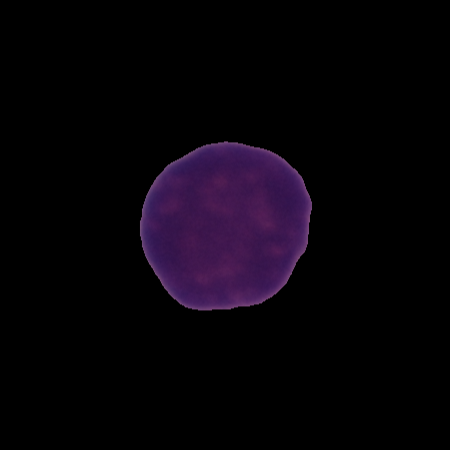
Label: healthy